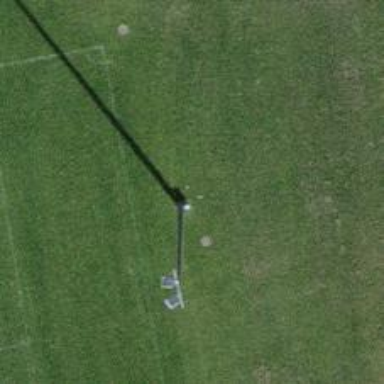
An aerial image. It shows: Mast structure.